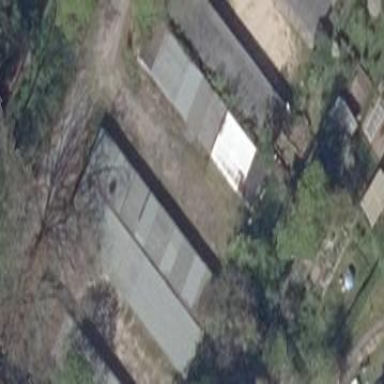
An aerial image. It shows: Garages with flat roofs.